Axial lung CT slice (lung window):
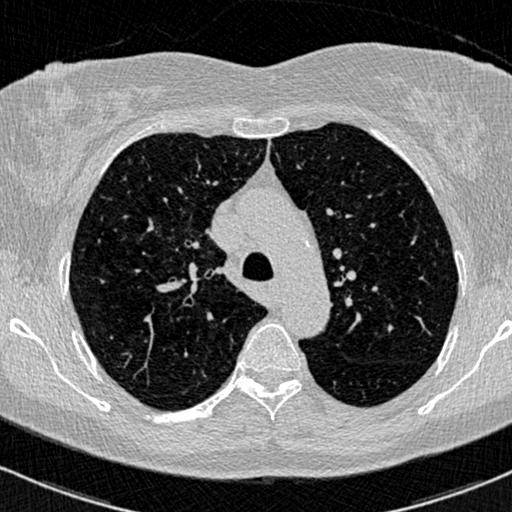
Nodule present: no